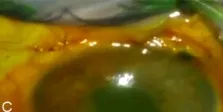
Final appearance of the anterior chamber and fluorescein staining to corroborate the absence of Seidel test.
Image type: ophthalmic_imaging (slit_lamp_photograph)